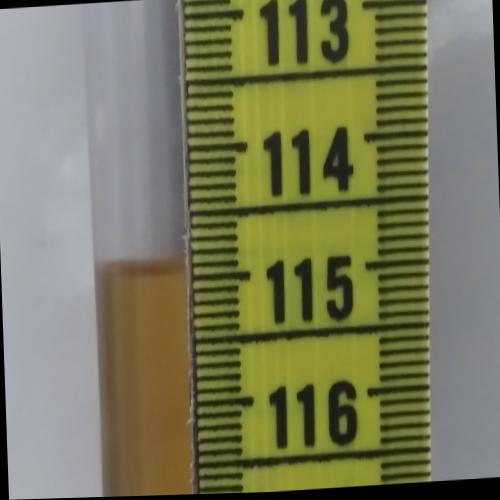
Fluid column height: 114.9 cm